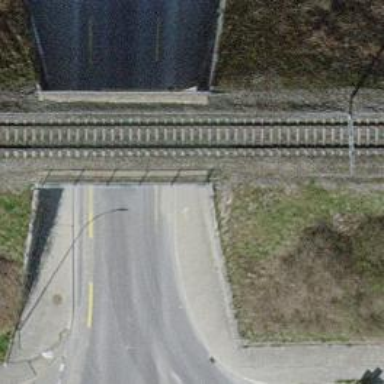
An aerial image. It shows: Single railway track on embankment with electrification through contact line.